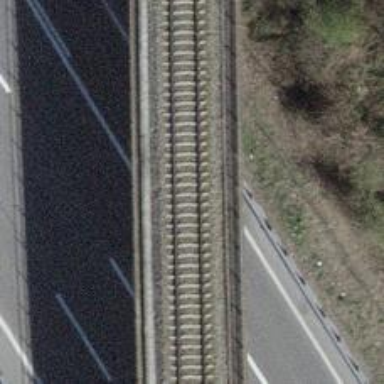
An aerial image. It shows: Bridge over railway with electrified contact lines.